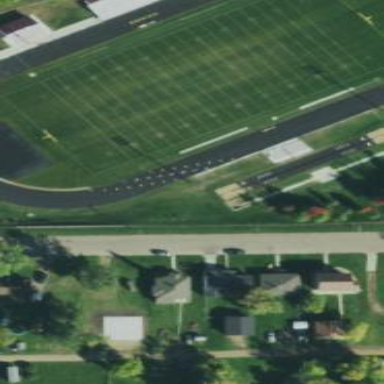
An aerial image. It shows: American football pitch with grass surface.